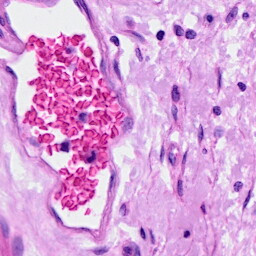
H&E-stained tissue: Ovarian